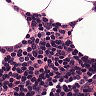
Metastatic tissue present: no